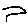
Label: bird